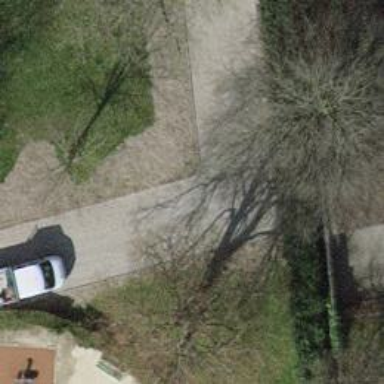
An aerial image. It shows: Footway with fine gravel surface.